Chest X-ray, PA view. Patient: 25 years old, sex M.
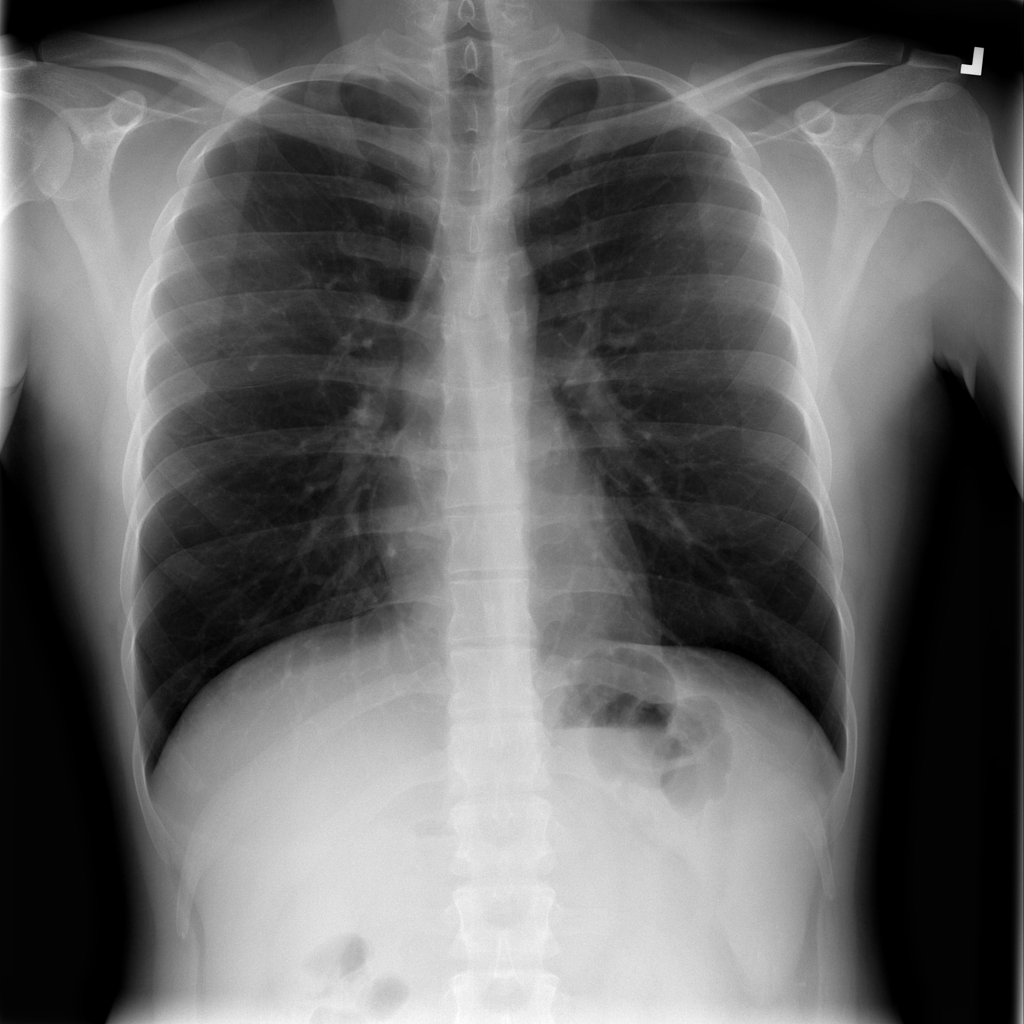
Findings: No Finding